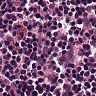
Metastatic tissue present: no